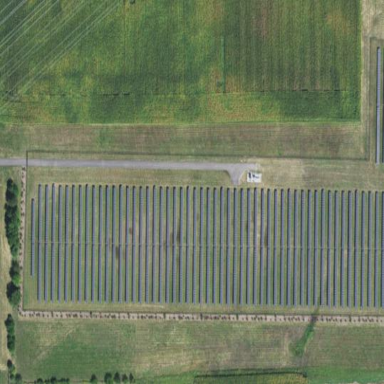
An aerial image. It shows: Solar power plant using photovoltaic technology.